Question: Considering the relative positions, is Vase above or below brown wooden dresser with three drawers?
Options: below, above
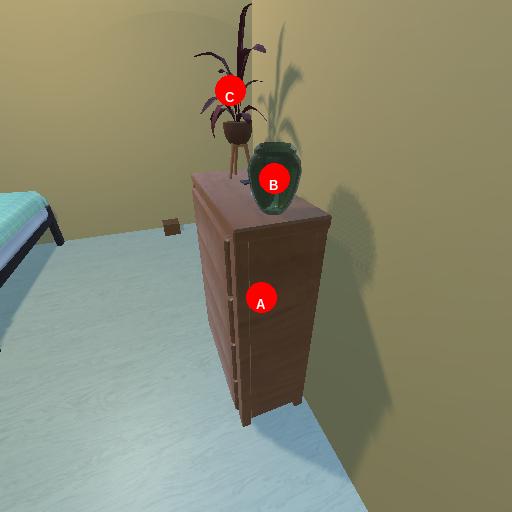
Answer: below